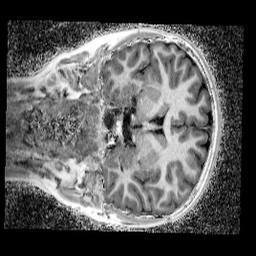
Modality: UNIT1_denoised
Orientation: coronal
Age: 9
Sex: male
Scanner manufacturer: siemens
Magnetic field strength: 3 T
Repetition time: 4 s
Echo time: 0.00299 s